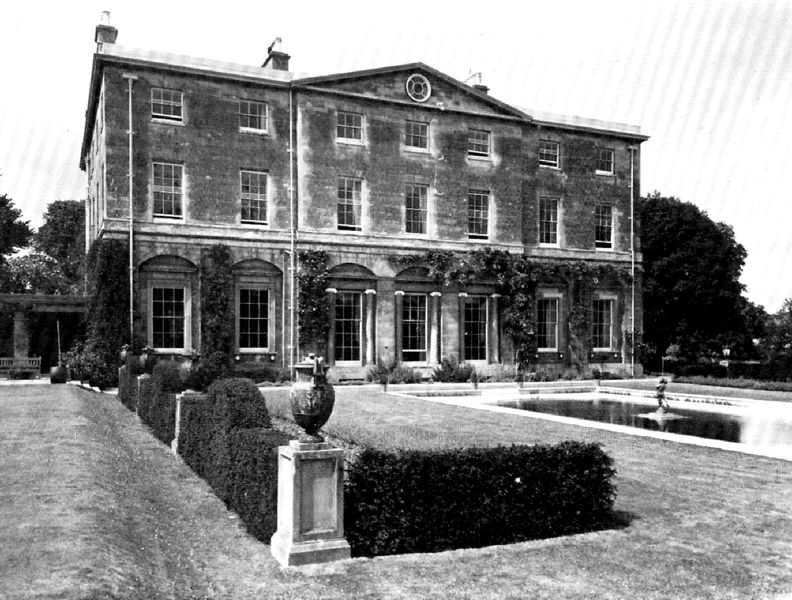
Titel: Northamptonshire, Courteenhall
Künstler: Samuel Saxon
Standort: (GB Northamptonshire) (EU - GB - Northamptonshire)
Schlagwörter: baum, himmel, schatten, wasser, weiß, bäume, fenster, grau, schwarz, gebäude, haus, park, rasen, schloss, wiese, stein, busch, büsche, pflanzen, england, brunnen, kamin, kamine, amphore, garten, vase, fassade, giebel, hecke, bank, symmetrie, foto, fotografie, eingang, becken, geometrisch, efeu, achse, sitzbank, fot, bux, pergola, englich